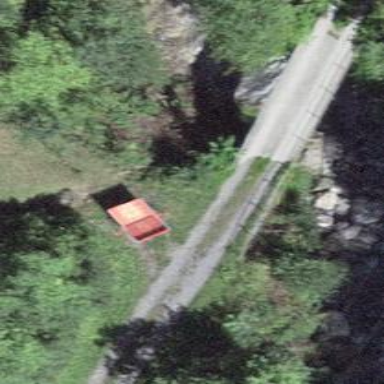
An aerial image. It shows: Bench.